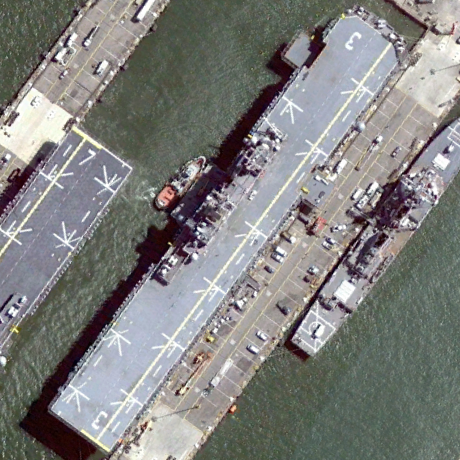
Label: assault